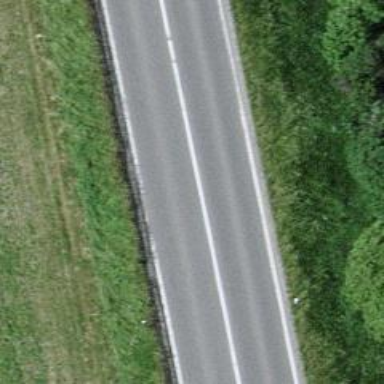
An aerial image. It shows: Asphalt motorroad with trunk classification.